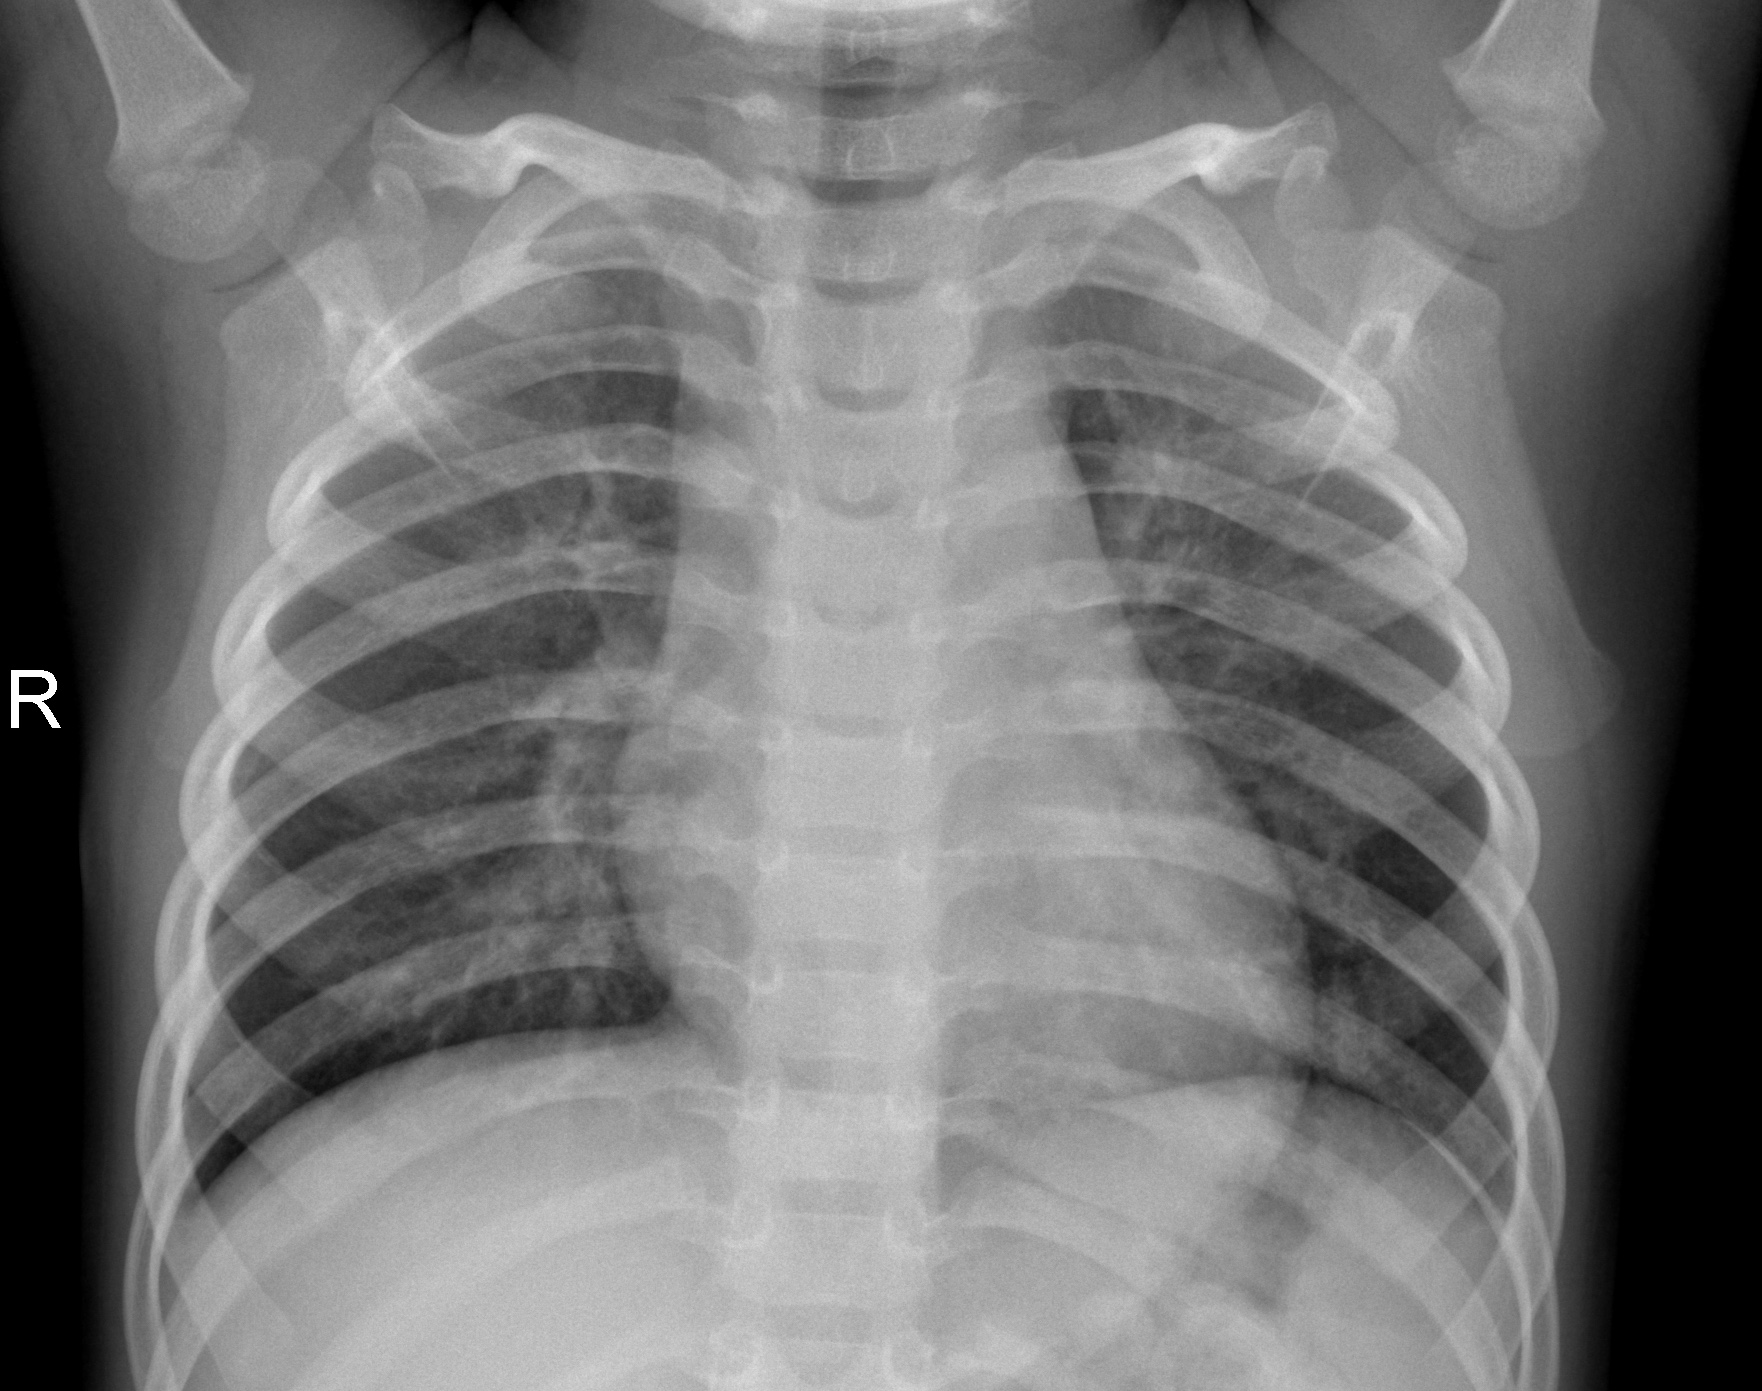
Diagnosis: NORMAL